You are looking at the raw vibration waveform of a rotating shaft. Classify the rotor condition as one of: normal, misalignment, unbalance, looseness.
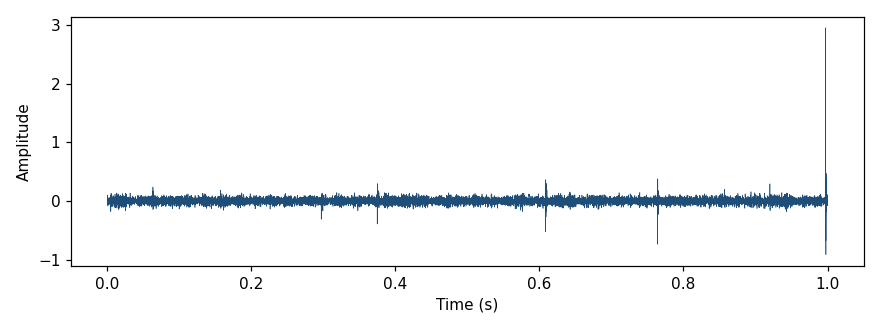
Answer: normal